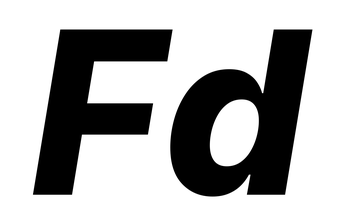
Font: Inter-Italic_ExtraBold_Italic